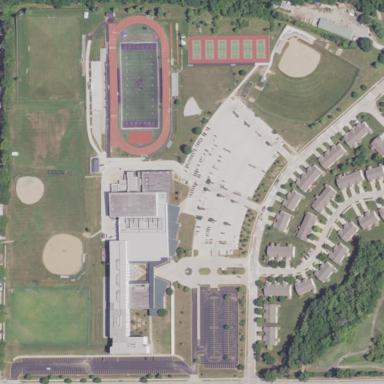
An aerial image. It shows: School.